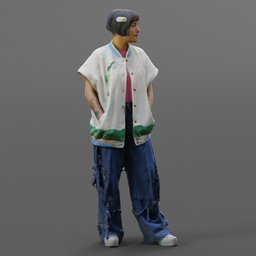
Label: people